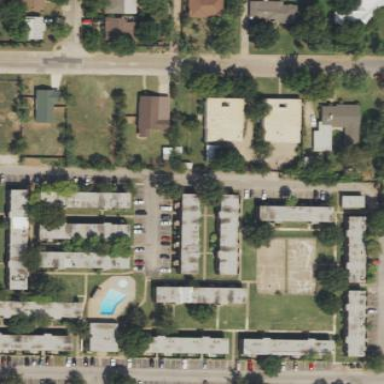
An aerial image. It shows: Residential area with apartments.